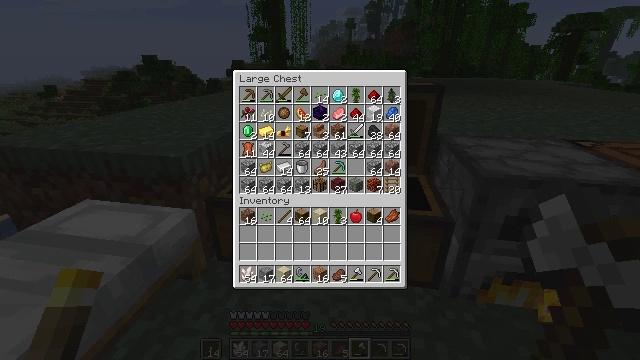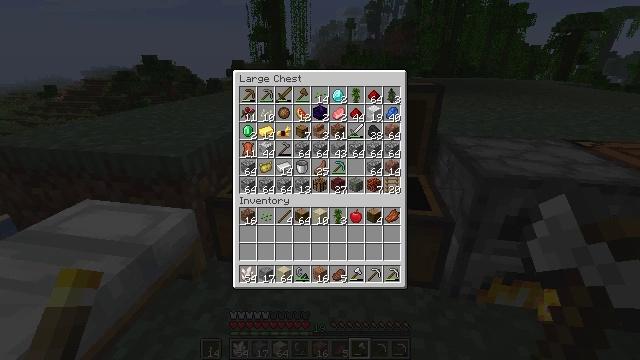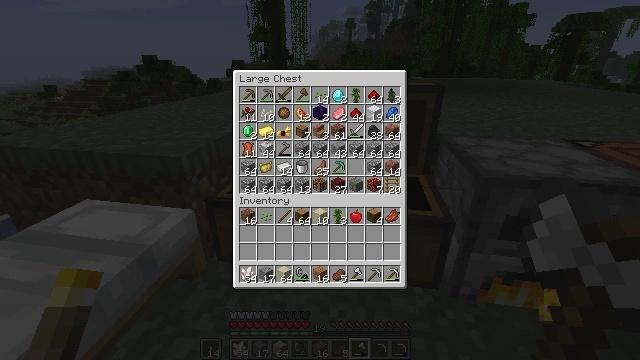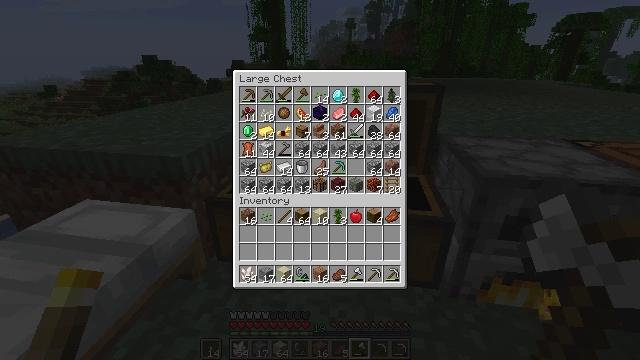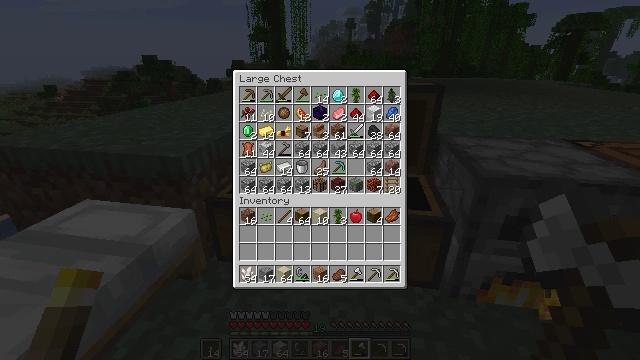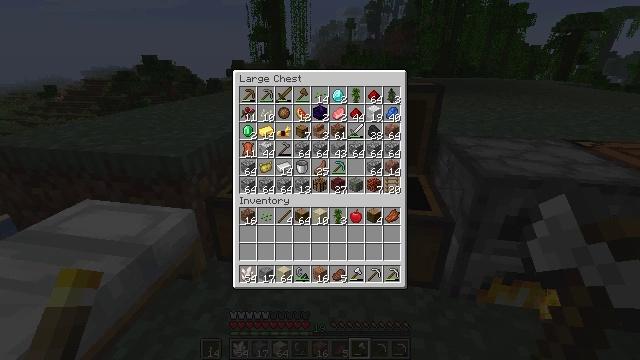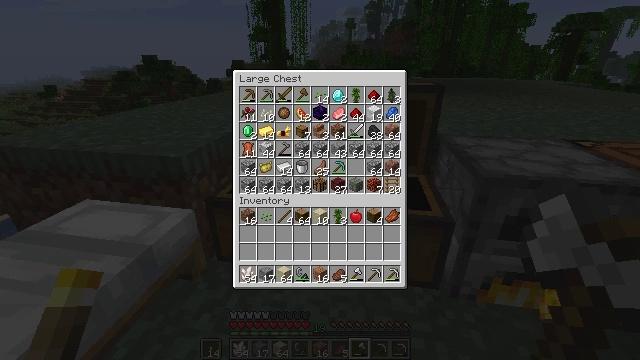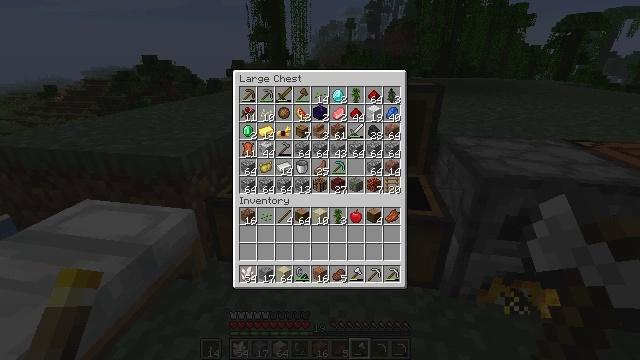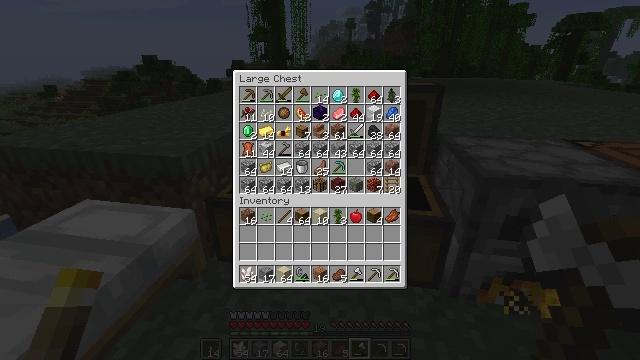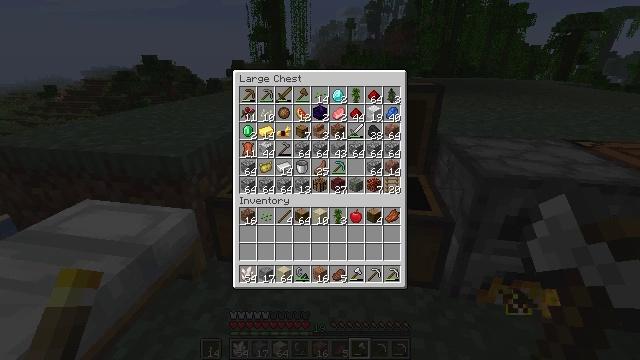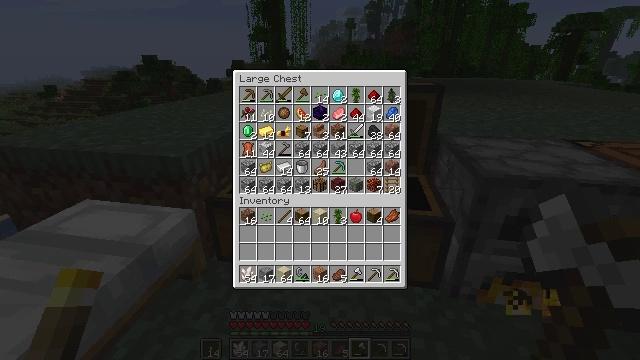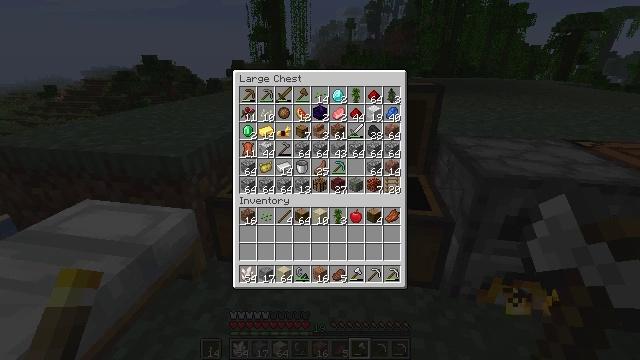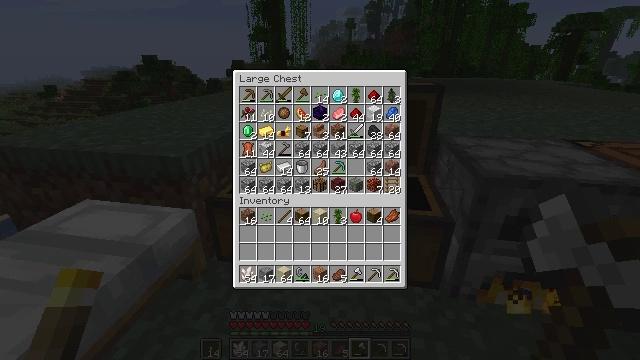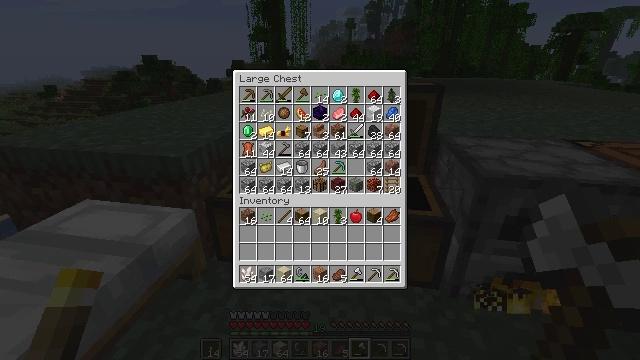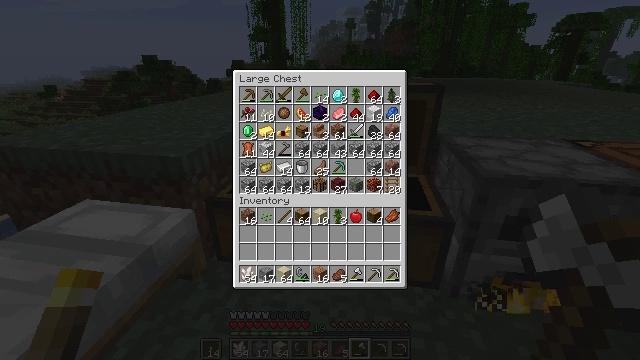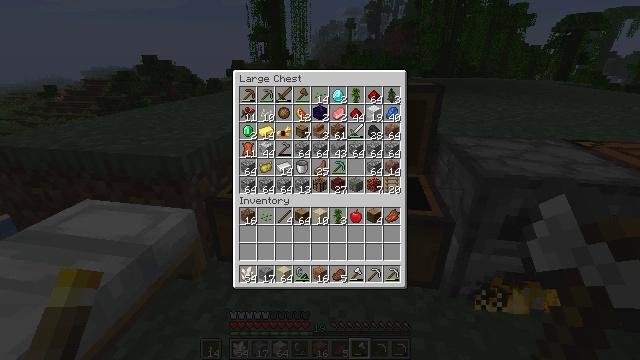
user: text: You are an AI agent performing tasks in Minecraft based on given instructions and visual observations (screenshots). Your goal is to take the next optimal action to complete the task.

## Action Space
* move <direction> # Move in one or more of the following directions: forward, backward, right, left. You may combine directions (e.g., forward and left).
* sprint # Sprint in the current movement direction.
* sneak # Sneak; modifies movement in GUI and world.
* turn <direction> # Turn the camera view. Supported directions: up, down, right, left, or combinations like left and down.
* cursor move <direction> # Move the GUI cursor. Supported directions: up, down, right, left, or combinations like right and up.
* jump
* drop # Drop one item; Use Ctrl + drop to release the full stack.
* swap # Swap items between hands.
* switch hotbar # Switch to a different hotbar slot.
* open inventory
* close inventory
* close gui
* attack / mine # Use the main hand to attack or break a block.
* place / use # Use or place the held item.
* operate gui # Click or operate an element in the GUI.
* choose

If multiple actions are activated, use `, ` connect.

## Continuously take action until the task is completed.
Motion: motion action
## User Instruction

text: Make a diamond shovel using diamonds and a stick.
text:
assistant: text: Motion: no_op
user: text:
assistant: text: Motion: no_op
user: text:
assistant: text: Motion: no_op
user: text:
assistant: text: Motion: no_op
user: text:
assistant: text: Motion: no_op
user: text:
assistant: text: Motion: no_op
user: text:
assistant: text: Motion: no_op
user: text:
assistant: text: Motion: no_op
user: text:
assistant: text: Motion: no_op
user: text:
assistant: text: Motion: no_op
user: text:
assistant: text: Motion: no_op
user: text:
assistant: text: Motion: no_op
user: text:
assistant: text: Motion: no_op
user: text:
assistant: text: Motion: no_op
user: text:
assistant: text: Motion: no_op
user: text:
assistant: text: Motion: no_op
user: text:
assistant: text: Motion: no_op
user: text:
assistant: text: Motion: no_op
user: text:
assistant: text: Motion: no_op
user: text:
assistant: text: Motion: no_op
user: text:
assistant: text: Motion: no_op
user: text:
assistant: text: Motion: no_op
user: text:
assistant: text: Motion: no_op
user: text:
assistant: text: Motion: no_op
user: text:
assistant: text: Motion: no_op
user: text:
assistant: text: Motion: no_op
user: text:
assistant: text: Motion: no_op
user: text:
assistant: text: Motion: no_op
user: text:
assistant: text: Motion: no_op
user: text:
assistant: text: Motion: no_op